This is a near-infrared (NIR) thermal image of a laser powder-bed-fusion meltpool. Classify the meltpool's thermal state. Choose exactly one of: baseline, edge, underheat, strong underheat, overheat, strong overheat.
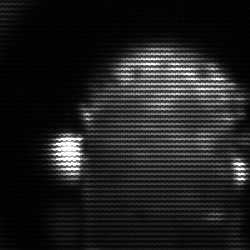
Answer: baseline